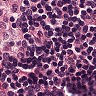
Metastatic tissue present: no